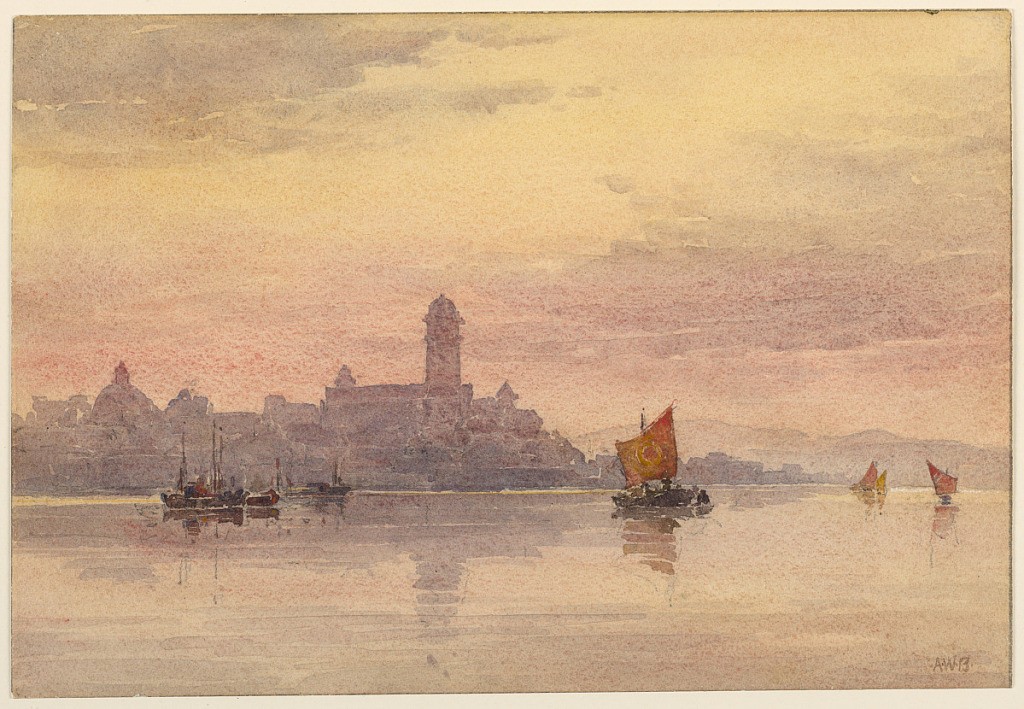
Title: Sunset Over Sailing Boats
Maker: Arnold William Brunner, American, 1857–1925
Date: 1891
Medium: Graphite, brush and watercolor on paper
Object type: Drawing
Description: Boats with brightly colored sails, in the foreground. Building along the shore shown in silhouette against the sunset sky.